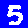
Digit: 5